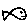
Label: fish